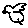
Label: bird